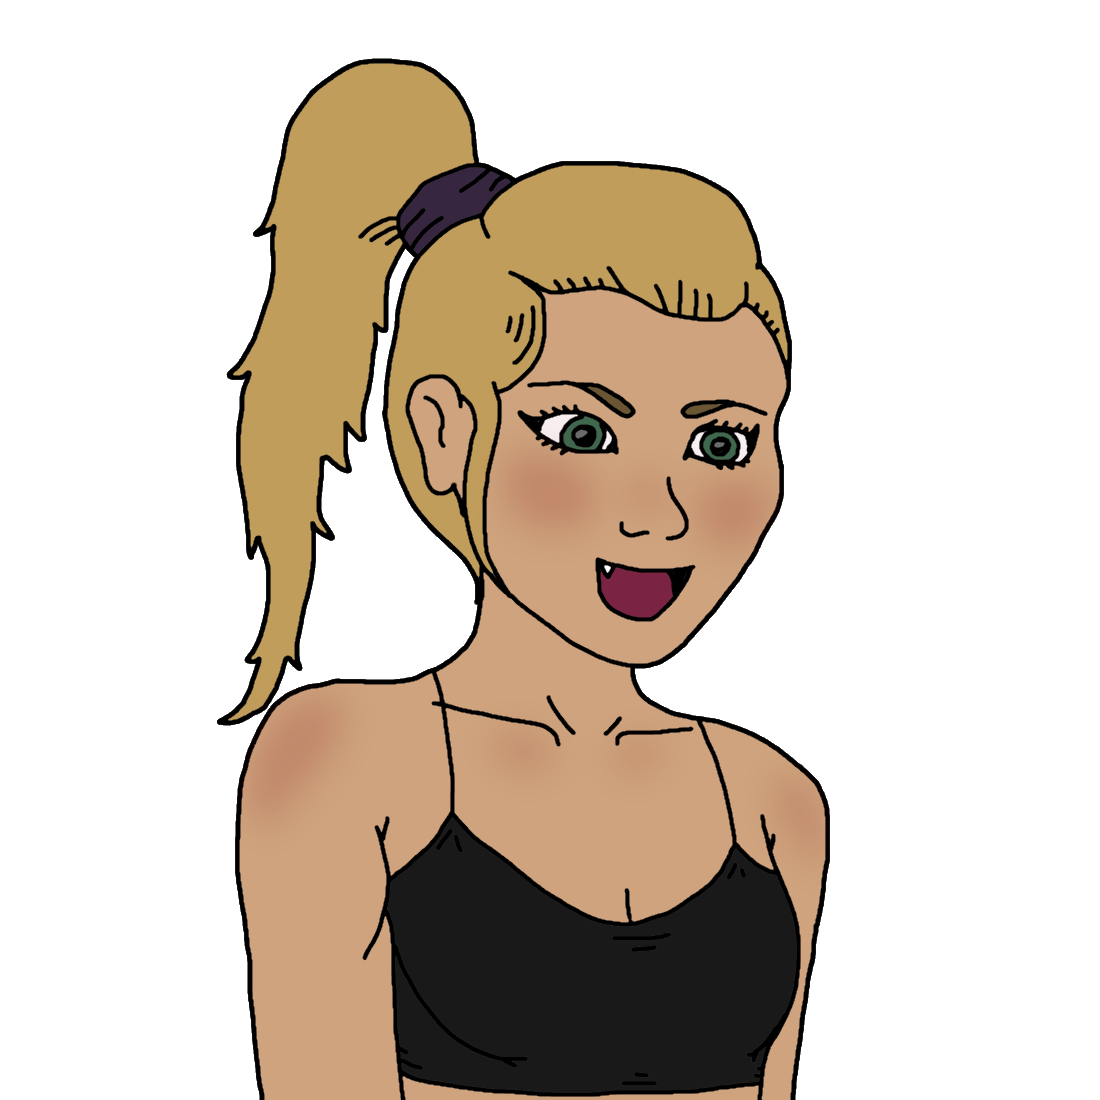
Label: 5_Tomboy